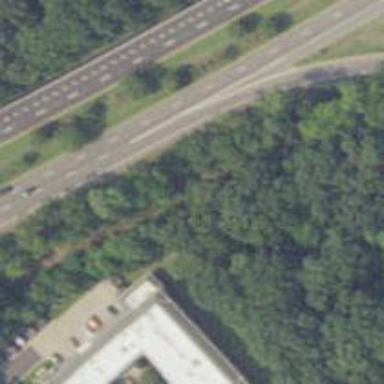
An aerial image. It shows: Motorway junction.